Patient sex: M
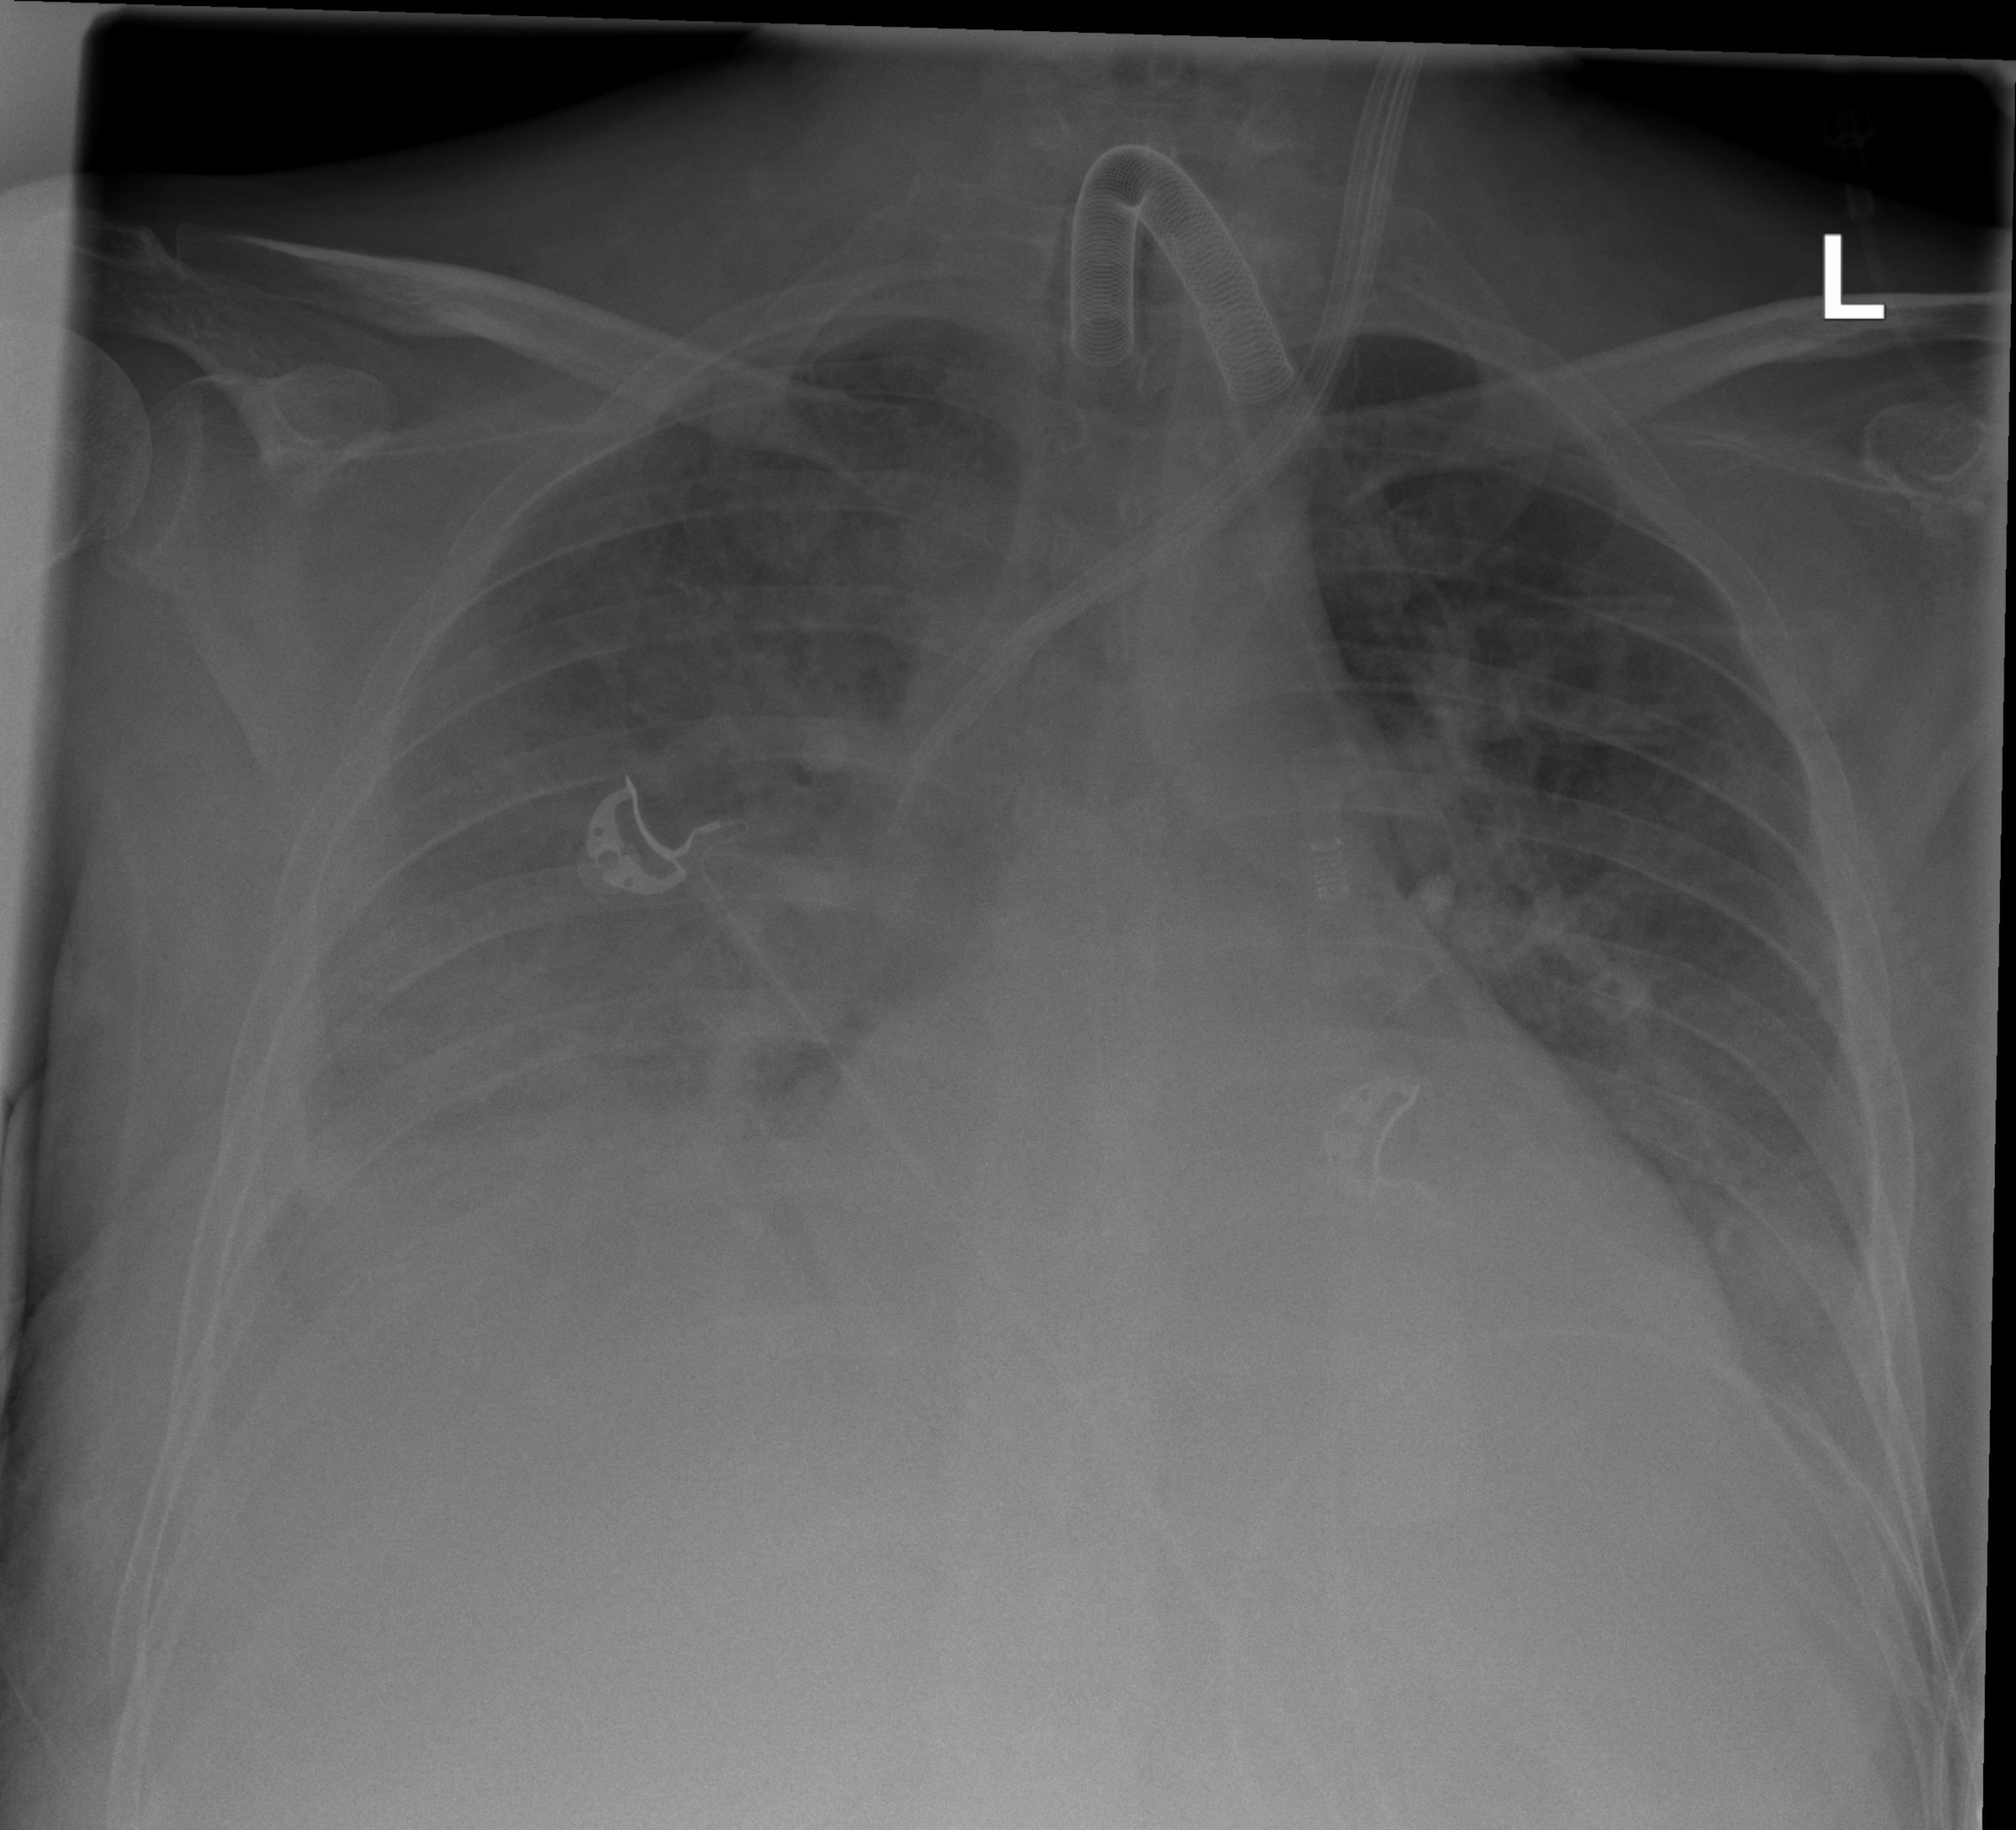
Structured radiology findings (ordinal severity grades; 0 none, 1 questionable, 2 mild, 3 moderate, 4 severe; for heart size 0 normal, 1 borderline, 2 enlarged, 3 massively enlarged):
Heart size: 2
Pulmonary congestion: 3
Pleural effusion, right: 3
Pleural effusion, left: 2
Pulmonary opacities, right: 2
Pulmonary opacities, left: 2
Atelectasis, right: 3
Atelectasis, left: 2